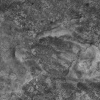
Atmospheric dust classification: not_dusty